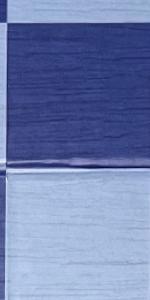
Label: Empty